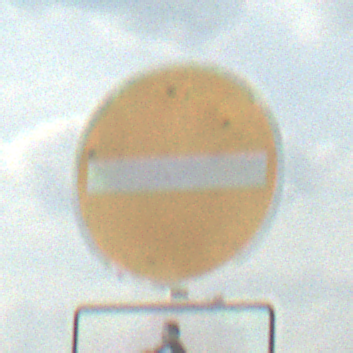
Verkehrszeichen: VerbotDerEinfahrt
Zusatzzeichen unten: EinspurigeFahrzeugeFrei3
Umgebung: Outdoor, Beach
Tageszeit: MorningAfternoon
Wetter: PartlyCloudy
Licht: Natural
Jahreszeit: NotSpecified
Kontrast: HighContrast